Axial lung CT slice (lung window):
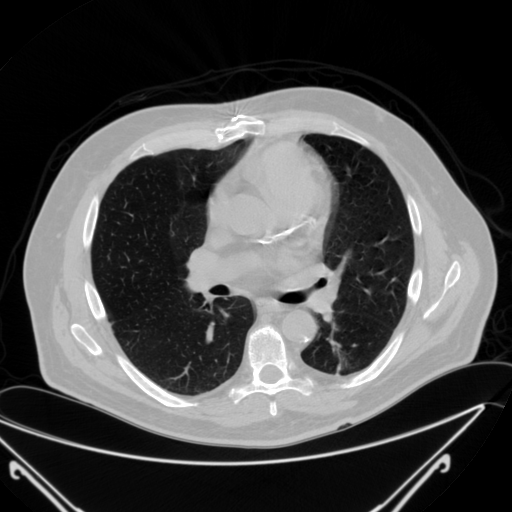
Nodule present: no